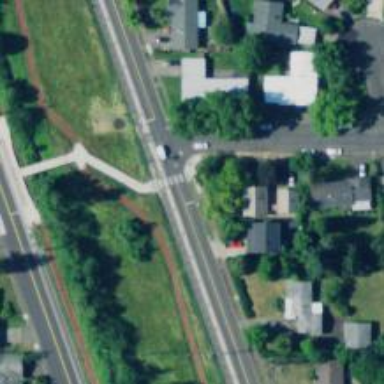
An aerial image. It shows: Cycleway.